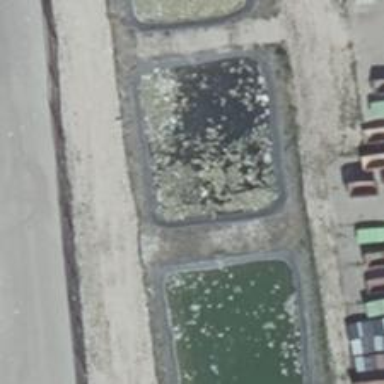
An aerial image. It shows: Fire water pond meant for emergency use.